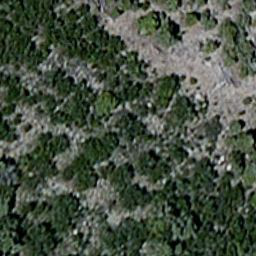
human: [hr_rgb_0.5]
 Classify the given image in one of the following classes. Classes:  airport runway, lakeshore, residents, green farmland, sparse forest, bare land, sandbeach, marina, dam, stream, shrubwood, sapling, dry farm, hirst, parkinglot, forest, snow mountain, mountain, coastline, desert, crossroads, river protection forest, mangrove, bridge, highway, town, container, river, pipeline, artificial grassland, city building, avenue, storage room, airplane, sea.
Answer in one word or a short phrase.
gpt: sparse forest